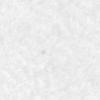
Label: no_change